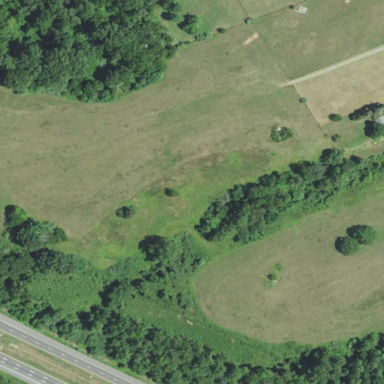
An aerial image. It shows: Beautiful woodland area.